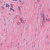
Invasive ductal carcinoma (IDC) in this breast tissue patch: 1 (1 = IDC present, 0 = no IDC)